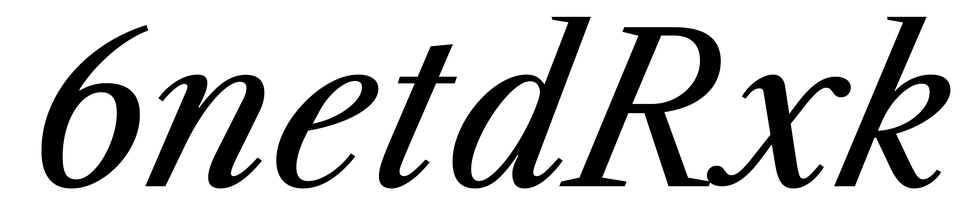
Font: LibreCaslonText-Italic_Italic